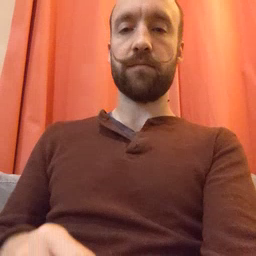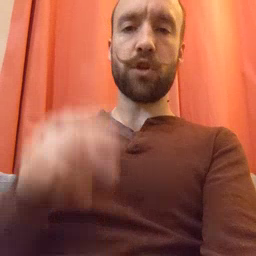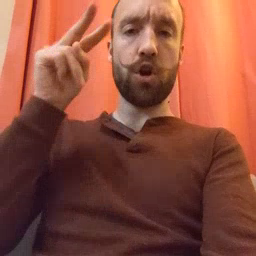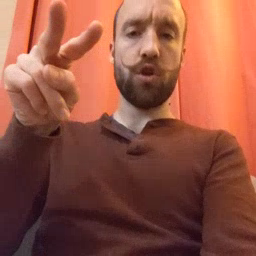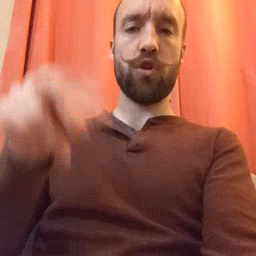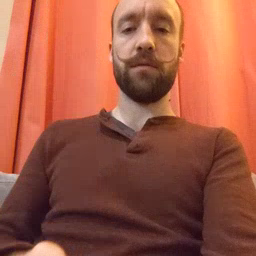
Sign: look